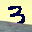
Label: 3